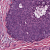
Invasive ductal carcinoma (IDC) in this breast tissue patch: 0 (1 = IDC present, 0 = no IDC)